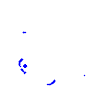
Particle: proton